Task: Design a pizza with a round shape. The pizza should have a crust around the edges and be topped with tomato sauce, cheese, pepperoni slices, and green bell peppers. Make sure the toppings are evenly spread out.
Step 454:
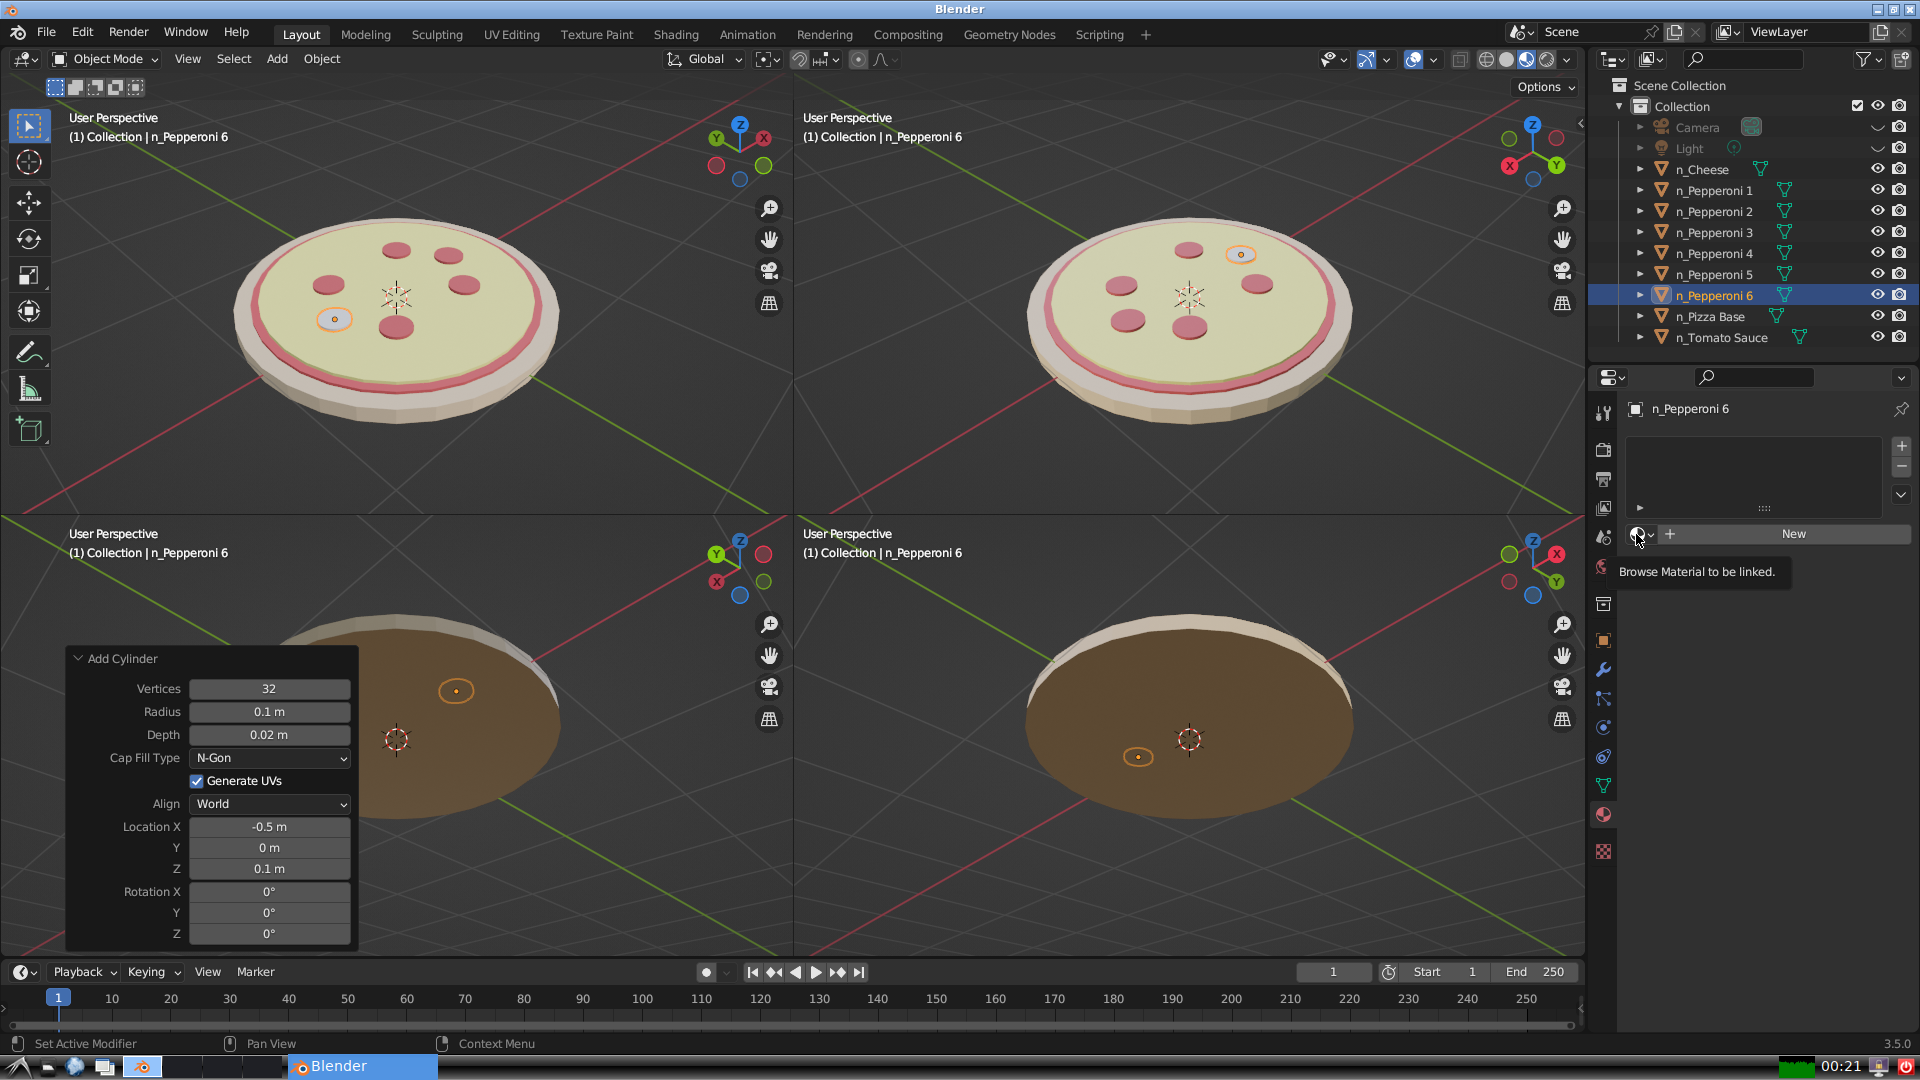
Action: click: no